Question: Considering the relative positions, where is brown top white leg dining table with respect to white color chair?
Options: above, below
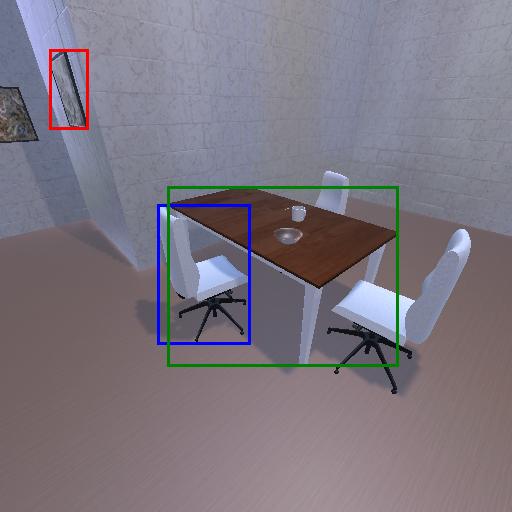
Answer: above